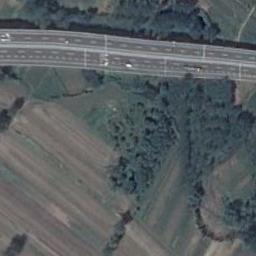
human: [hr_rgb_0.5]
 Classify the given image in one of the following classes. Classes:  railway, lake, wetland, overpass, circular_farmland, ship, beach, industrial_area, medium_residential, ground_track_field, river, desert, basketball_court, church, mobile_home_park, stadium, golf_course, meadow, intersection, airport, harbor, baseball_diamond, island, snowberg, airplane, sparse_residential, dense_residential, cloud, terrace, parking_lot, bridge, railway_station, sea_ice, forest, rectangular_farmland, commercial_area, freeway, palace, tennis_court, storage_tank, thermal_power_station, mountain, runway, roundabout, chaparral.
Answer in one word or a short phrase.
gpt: freeway